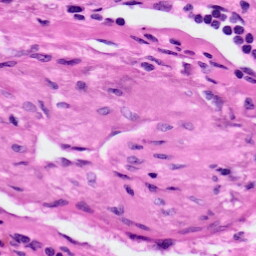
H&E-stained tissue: Lung